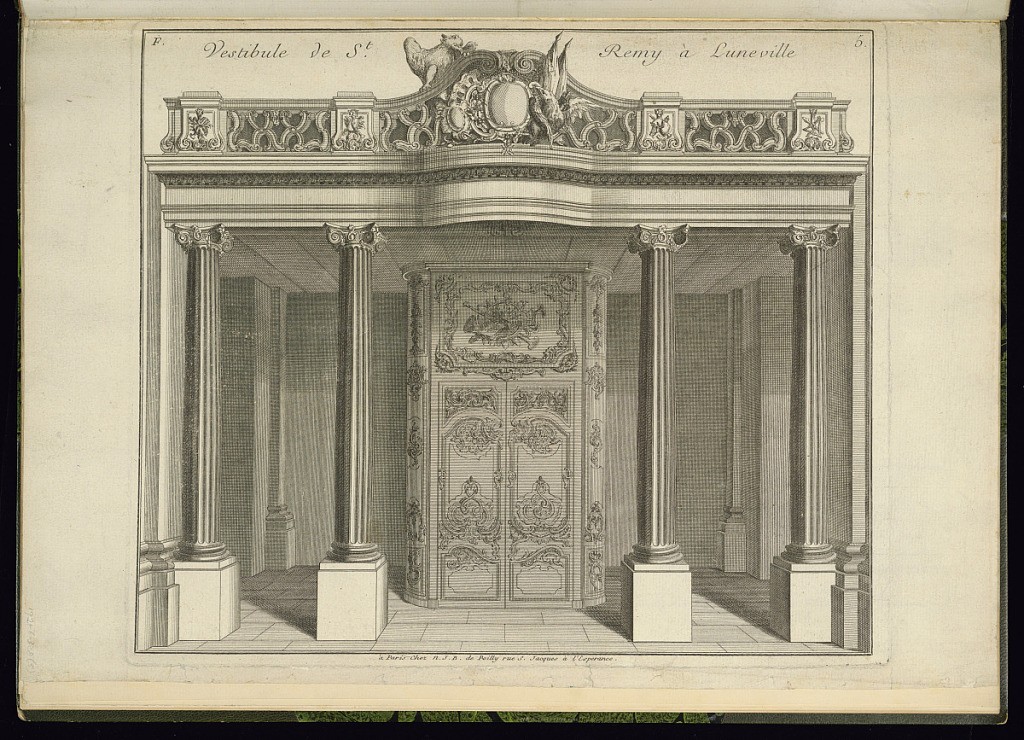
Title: Vestibule de St. Remy à Luneville
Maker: Nicolas-Jean-Baptiste Poilly, de, French, 1707 – 1780
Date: mid- 18th century
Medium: Etching and engraving on laid paper
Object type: Print
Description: Vestibule from the church of St. Remy. Double doors, with rocaille paneling with acanthus leaf, cartouches, and shell motifs. An overdoor panel with a trophy of musical instruments. Four fluted columns in the foreground with a balustrade above, decorated with rocaille motifs, a central cartouche, and trophies with two eagles and flags. The plate is titled and numbered.